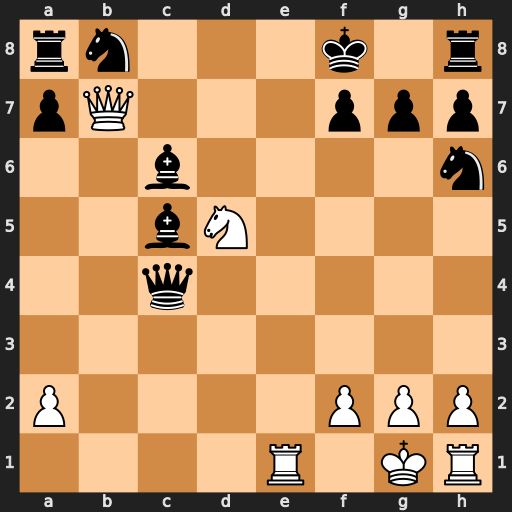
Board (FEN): rn3k1r/pQ3ppp/2b4n/2bN4/2q5/8/P4PPP/4R1KR
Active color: w
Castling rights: -
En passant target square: -
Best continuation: Qc8+ Be8 Qxe8#